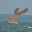
Label: 8